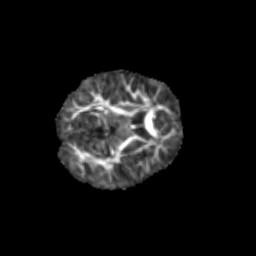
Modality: FA
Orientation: axial
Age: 6
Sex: female
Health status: healthy